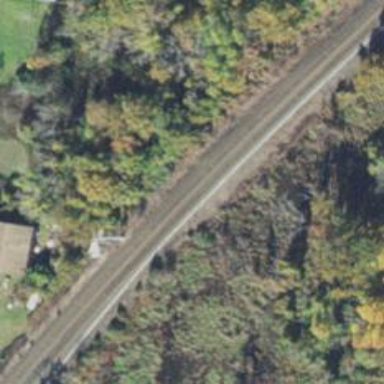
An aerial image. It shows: Railway track.